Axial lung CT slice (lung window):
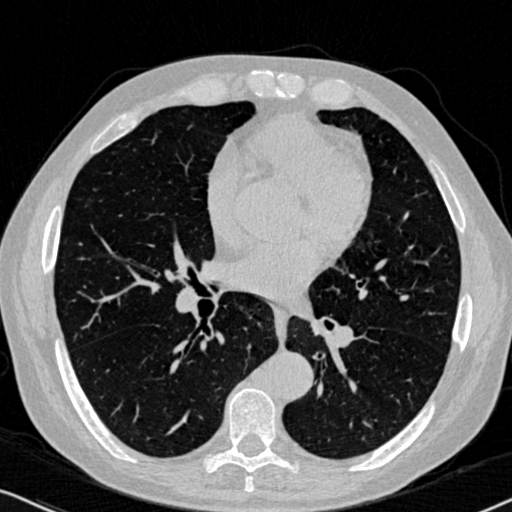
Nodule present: no